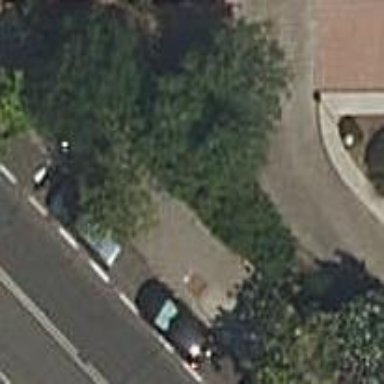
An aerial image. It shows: Garden with kerb barrier.